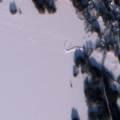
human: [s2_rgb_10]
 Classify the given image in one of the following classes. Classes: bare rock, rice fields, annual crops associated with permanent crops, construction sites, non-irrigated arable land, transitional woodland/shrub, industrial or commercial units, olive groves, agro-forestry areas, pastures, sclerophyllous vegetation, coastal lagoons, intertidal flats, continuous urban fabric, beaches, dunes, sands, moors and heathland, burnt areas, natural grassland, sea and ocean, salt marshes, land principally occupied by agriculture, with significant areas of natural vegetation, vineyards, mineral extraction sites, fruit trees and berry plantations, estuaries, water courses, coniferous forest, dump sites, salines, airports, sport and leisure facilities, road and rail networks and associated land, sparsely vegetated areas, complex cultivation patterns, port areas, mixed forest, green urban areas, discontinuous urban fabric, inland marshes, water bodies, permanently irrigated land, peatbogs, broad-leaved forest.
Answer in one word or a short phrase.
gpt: discontinuous urban fabric, non-irrigated arable land, coniferous forest, mixed forest, water bodies